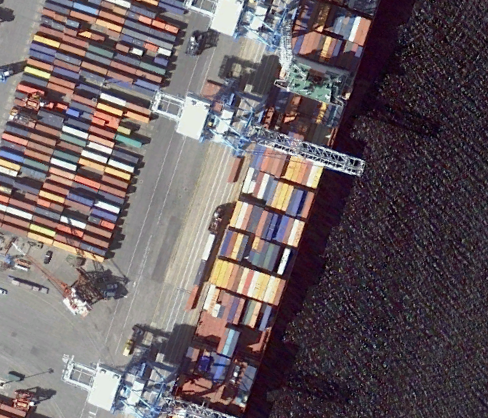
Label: Container_ship